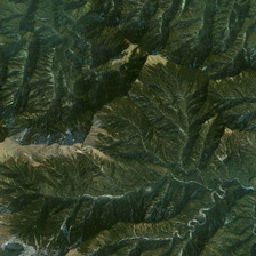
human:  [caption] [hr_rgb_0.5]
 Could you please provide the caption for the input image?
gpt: the valley of this huge mountain is bald whose ridge is twisted .

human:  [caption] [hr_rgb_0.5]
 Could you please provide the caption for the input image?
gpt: We can see snow covering a mountain peak.

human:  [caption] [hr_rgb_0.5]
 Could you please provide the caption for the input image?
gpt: We can see the snow covering a mountain.

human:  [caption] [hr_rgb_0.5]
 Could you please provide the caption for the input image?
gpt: I can see the snow covering the top of the mountain.

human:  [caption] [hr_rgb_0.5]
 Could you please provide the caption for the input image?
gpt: We came to the snow mountain.